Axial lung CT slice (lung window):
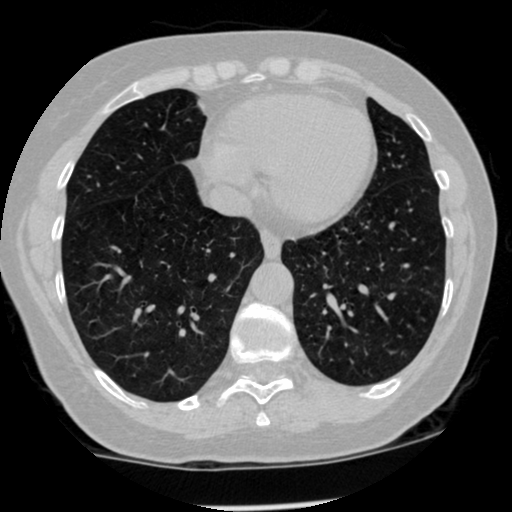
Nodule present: no